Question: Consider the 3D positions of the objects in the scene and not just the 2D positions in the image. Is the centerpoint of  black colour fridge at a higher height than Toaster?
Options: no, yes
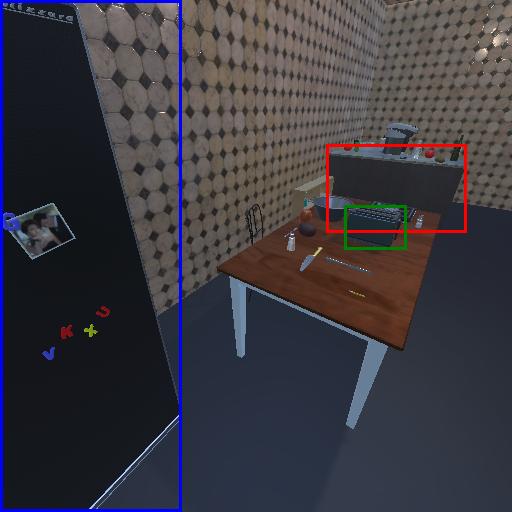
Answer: no